Question: I am trying to integrate twitter bootstrap into my app. However I noticed the behavior of my app is different from the twitter bootstrap showcase...
I am in reference to the 'Base CSS/ form/ Validation states' section.
For instance, the following
'''
<div class="control-group">
<label class="control-label" for="email">Email</label>
<div class="controls">
<div class="input-prepend">
<span class="add-on">@</span> <input type="text" name="member.email" value="" id="email" autofocus="autofocus" />
</div>
</div>
</div>
'''
does not render inline but instead as follows:

I am not sure what I got wrong. Can anyone please help?
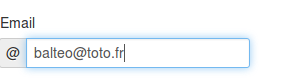
Answer: The example you give is from the <URL> section and it does not include a label in the example. However, assuming that by "" you mean have the label adjacent to the input control, that can be achieved using the 'form-horizontal' class on the form itself.